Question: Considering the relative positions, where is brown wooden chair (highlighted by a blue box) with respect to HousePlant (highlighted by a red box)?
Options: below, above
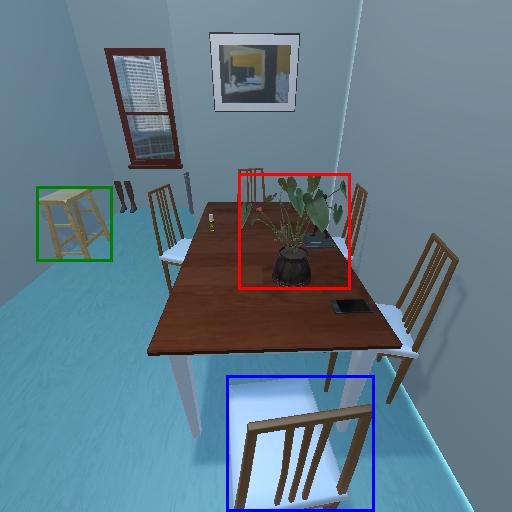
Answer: below